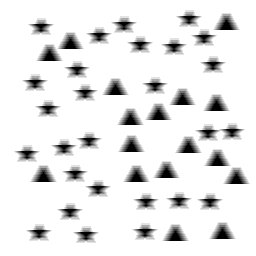
Squares: 0
Triangles: 17
Stars: 27
Total shapes: 44